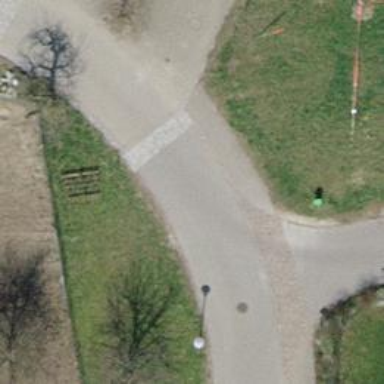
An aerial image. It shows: Residential road with asphalt surface. There is sidewalk on the left side.